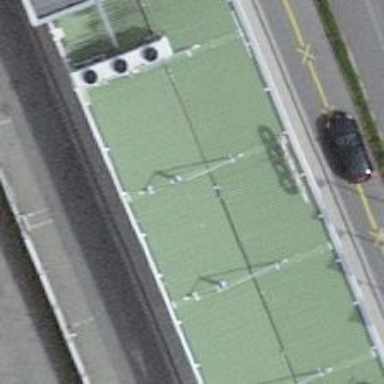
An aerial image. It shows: Fuel station.